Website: apple
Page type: payment
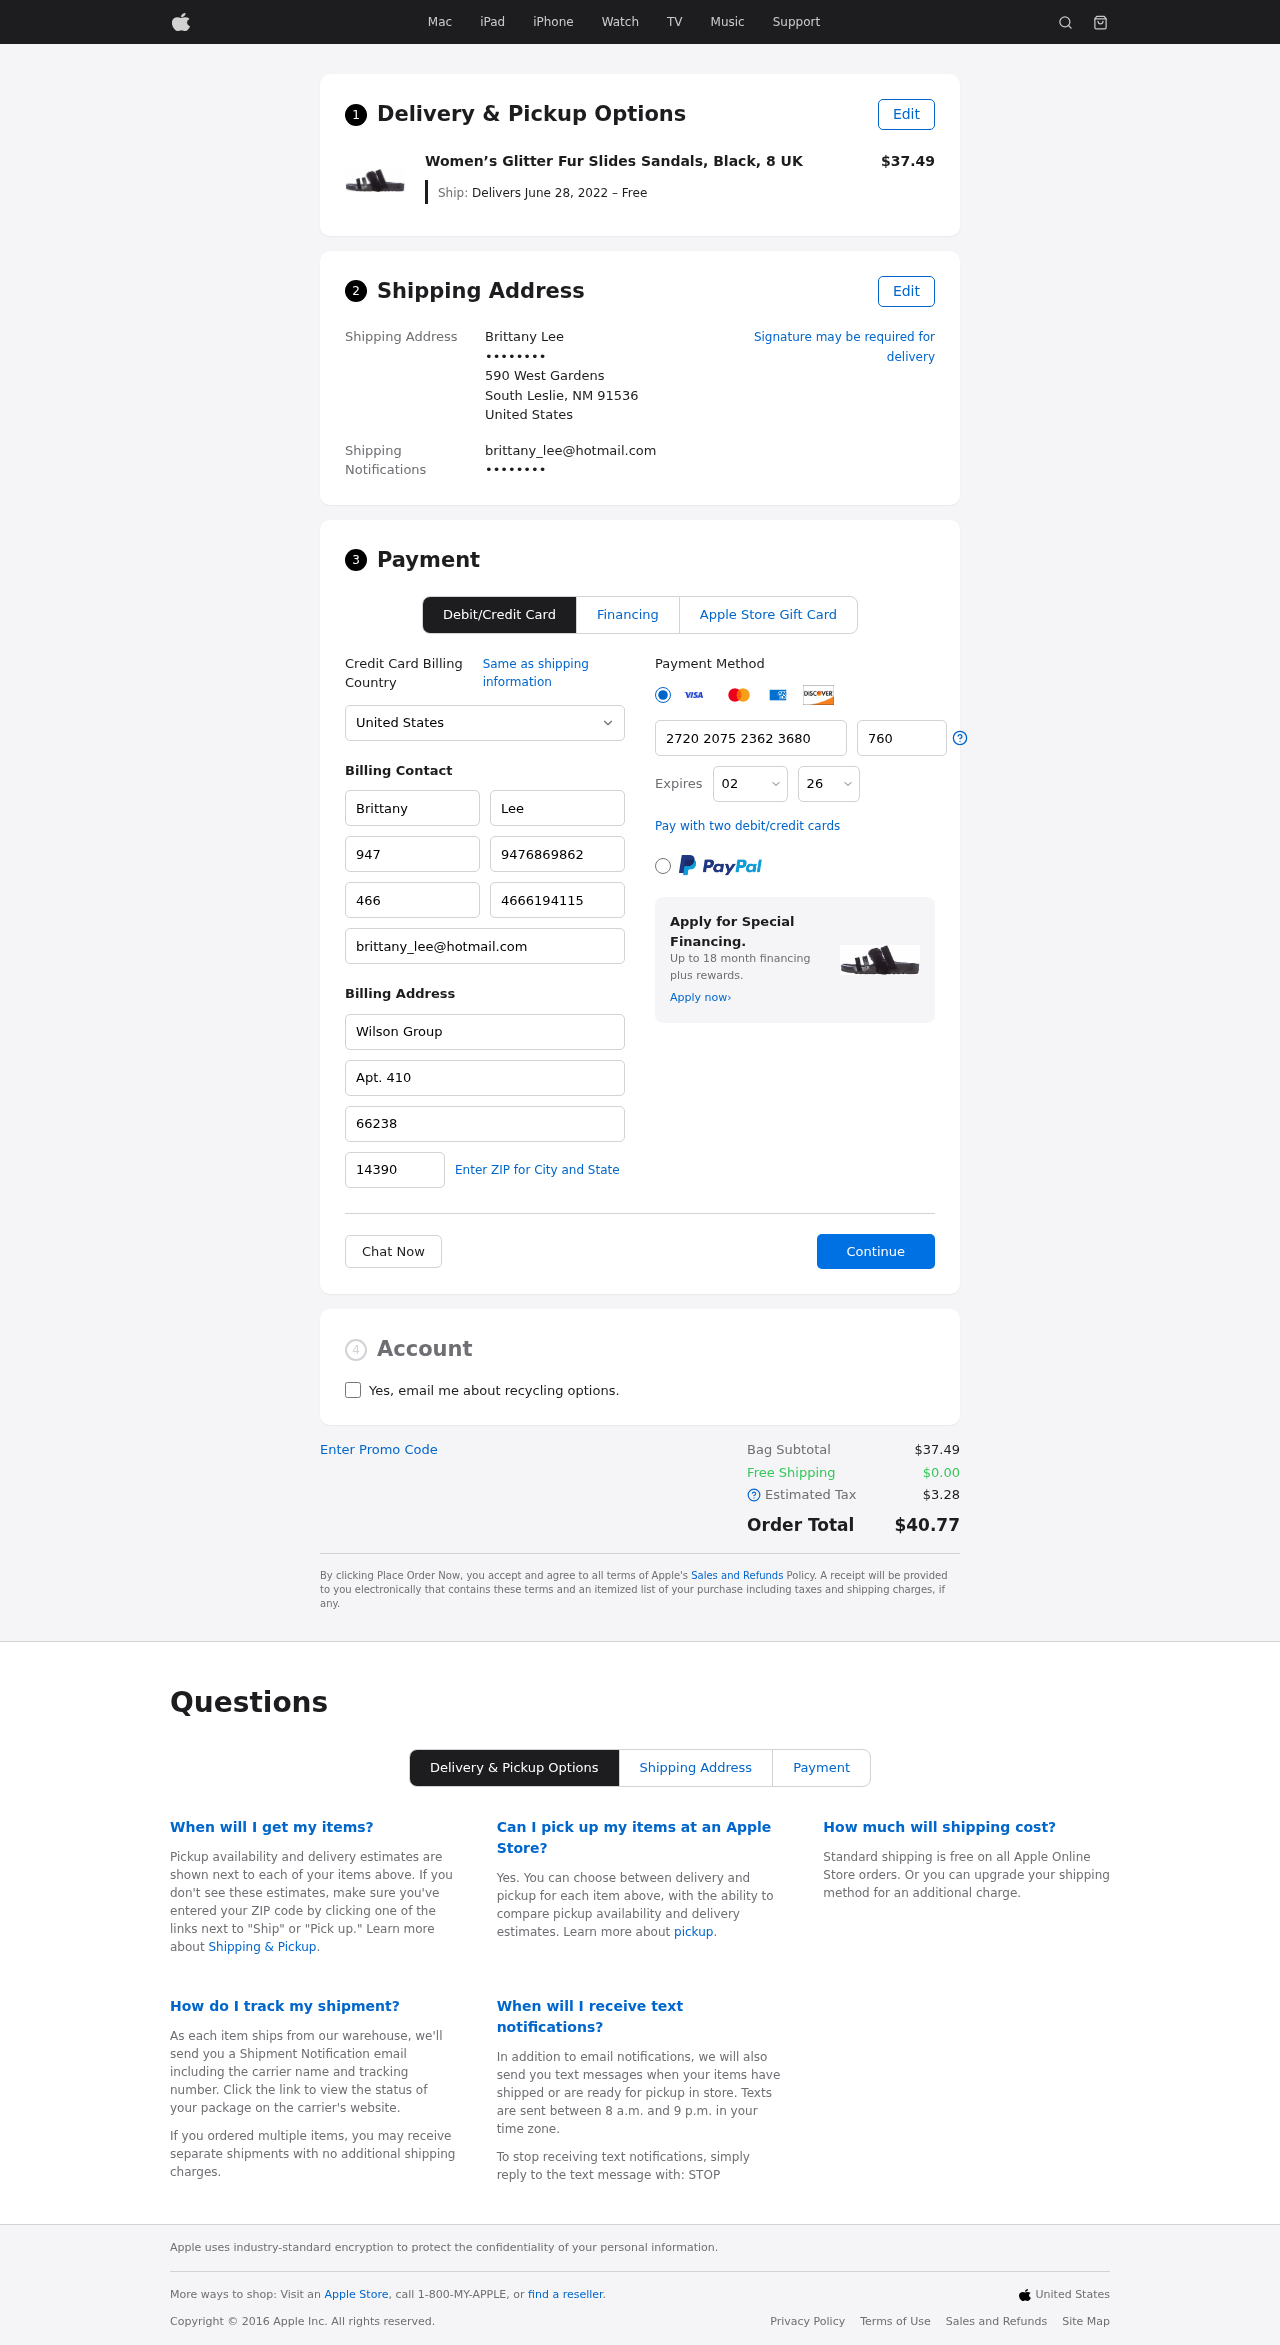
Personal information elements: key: PII_CARD_CVV
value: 760
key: PII_CARD_EXPIRY_MONTH
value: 02
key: PII_CARD_EXPIRY_YEAR
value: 26
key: PII_CARD_NUMBER
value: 2720 2075 2362 3680
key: PII_CITY_STATE_ZIP
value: South Leslie, NM 91536
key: PII_COMPANY
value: Wilson Group
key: PII_COUNTRY
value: United States
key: PII_EMAIL
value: brittany_lee@hotmail.com
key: PII_EMAIL2
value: brittany_lee@hotmail.com
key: PII_FIRSTNAME
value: Brittany
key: PII_FULLNAME
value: Brittany Lee
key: PII_LASTNAME
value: Lee
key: PII_PHONE3
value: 9476869862
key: PII_PHONE_ALT
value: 4666194115
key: PII_PHONE_ALT_AREA
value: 466
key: PII_PHONE_AREA
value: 947
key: PII_POSTCODE2
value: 14390
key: PII_SECURITY_CODE
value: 66238
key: PII_STREET
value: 590 West Gardens
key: PII_STREET2
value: Apt. 410
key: PII_PHONE
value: ••••••••
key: PII_PHONE2
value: ••••••••
Product elements: key: PRODUCT1_NAME
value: Women’s Glitter Fur Slides Sandals, Black, 8 UK
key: PRODUCT1_PRICE
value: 37.49
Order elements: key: ORDER_DELIVERY_DATE
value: Delivers June 28, 2022 – Free
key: ORDER_SUBTOTAL
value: $37.49
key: ORDER_SHIPPING_COST
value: $0.00
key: ORDER_TAX
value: $3.28
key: ORDER_TOTAL
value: $40.77